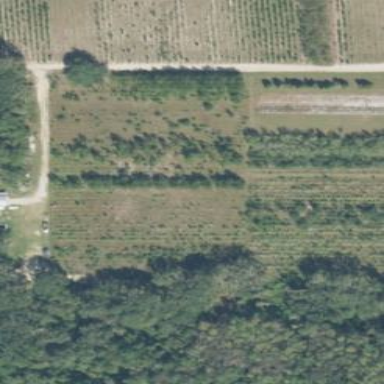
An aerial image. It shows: Plant nursery cultivating trees.